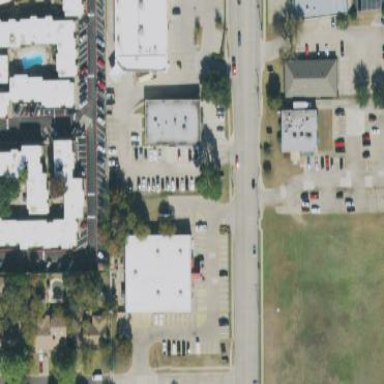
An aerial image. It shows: Retail area.